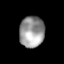
Tissue: lung
Cell type: T cells
Senescence score: 0.1905
Nuclear area (px): 756
Mean DAPI intensity: 153.603